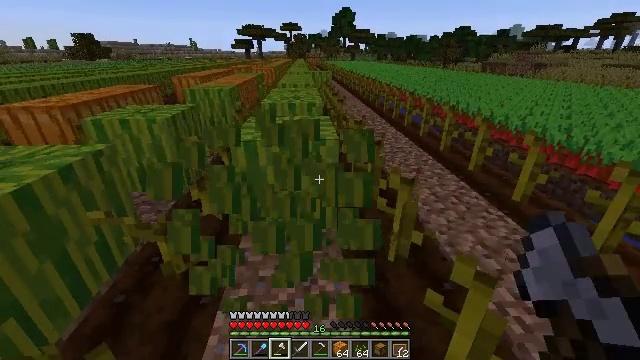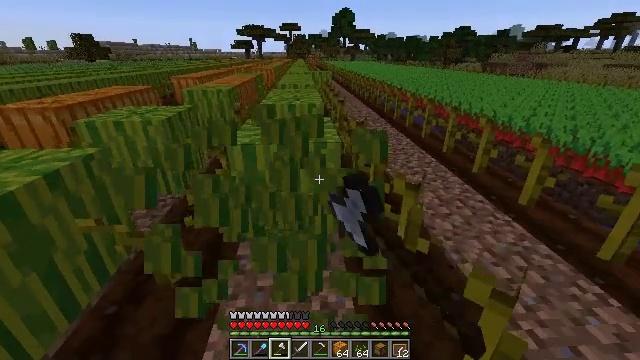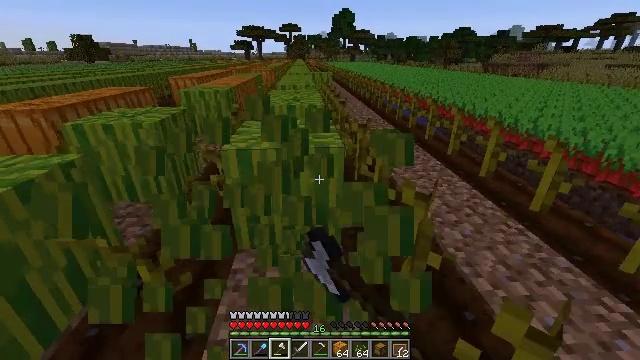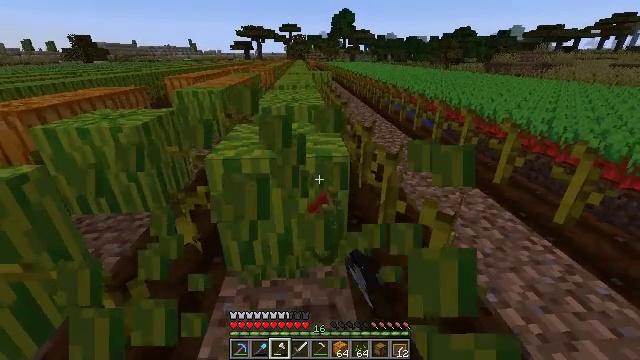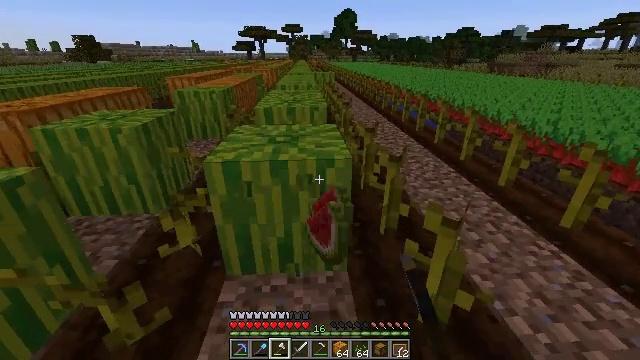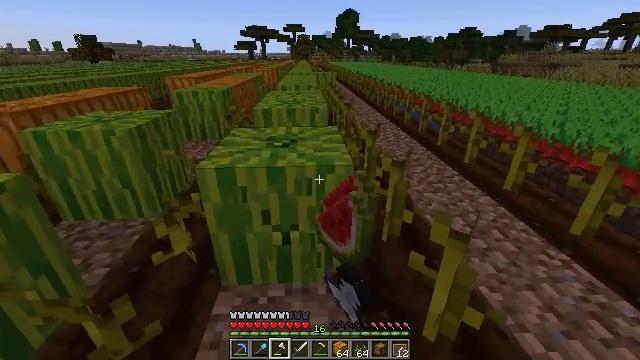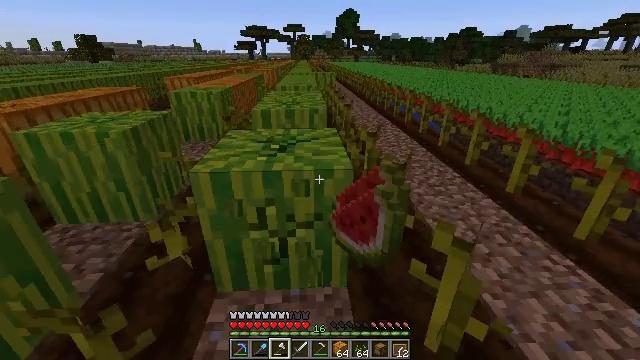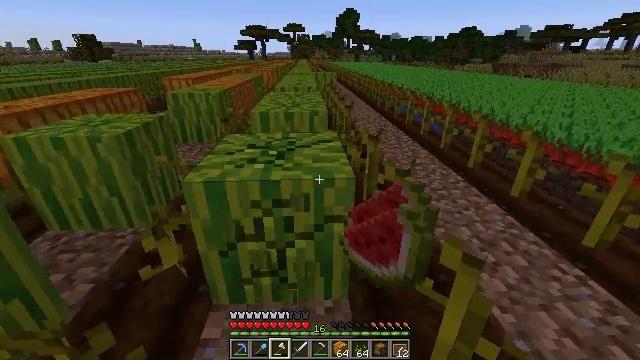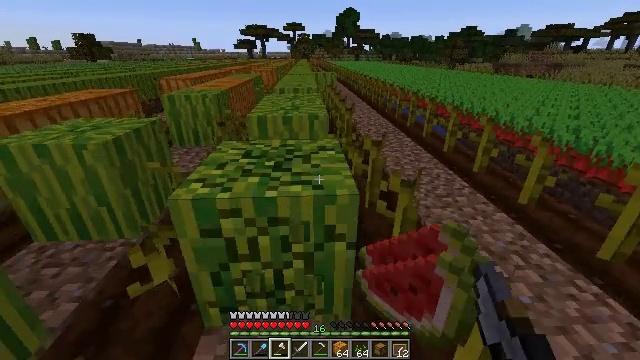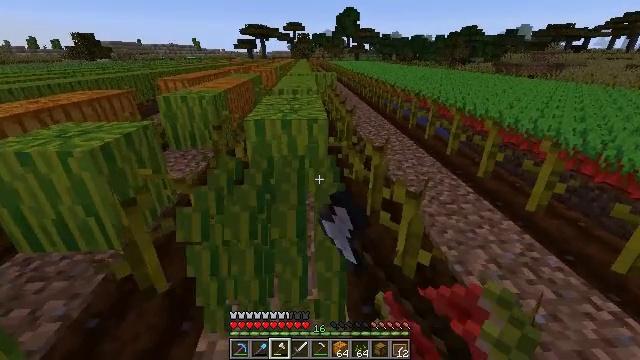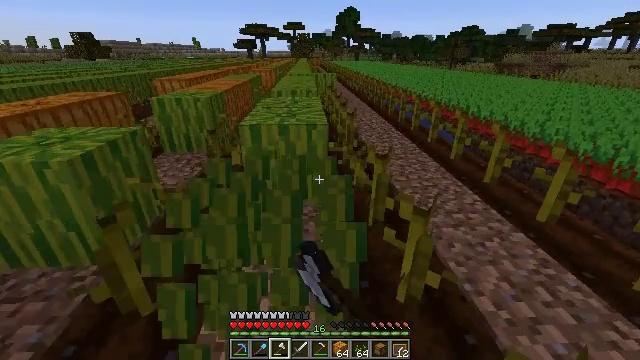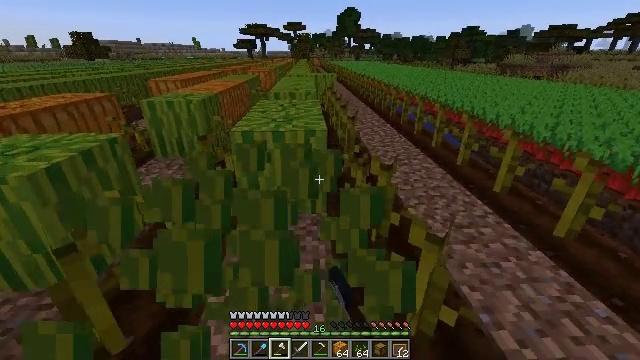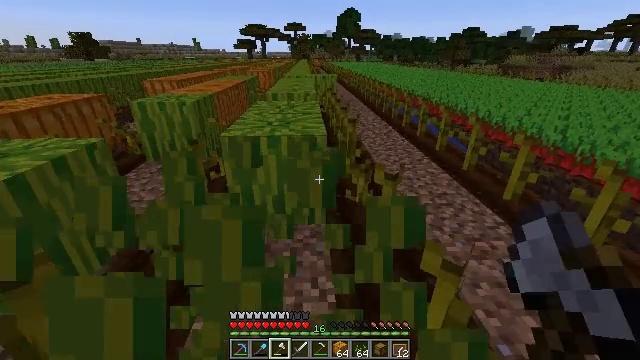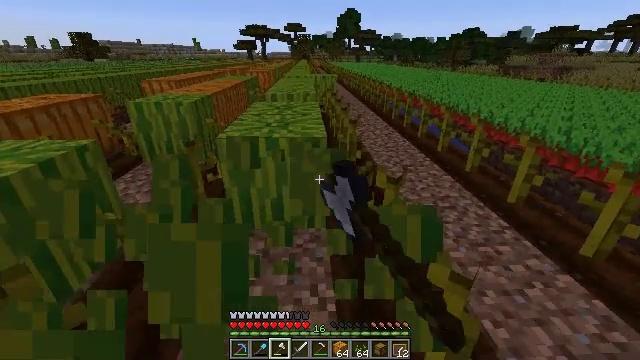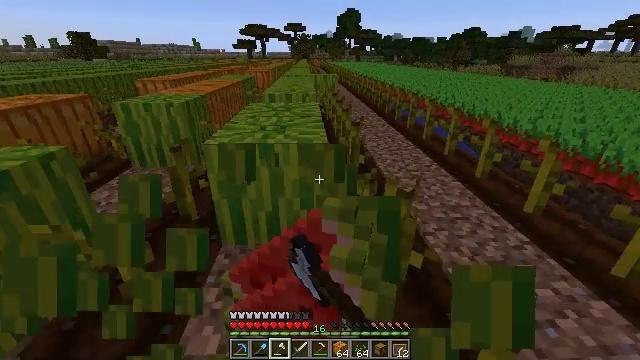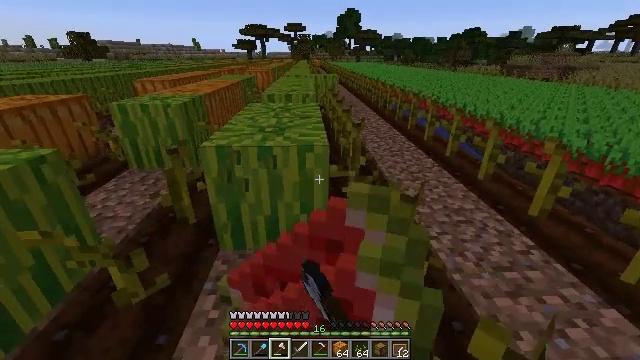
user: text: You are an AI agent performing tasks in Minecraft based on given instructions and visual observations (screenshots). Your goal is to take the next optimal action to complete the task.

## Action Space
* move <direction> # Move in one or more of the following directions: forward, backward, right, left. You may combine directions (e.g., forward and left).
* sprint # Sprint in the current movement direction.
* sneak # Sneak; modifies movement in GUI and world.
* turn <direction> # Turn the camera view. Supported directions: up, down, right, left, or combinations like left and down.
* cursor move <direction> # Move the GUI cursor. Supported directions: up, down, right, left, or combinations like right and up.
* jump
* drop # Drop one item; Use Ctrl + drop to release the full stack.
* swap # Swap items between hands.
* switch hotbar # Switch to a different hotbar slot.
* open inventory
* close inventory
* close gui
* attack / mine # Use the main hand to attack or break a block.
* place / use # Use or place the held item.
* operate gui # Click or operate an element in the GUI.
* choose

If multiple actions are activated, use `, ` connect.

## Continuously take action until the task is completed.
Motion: motion action
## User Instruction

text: Attack the melon to collect it.
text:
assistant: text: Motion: move forward, attack / mine
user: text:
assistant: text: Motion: move forward, attack / mine
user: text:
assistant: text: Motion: move forward, attack / mine
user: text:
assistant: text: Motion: attack / mine
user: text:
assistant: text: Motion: attack / mine
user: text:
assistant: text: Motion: attack / mine
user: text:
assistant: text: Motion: move forward, attack / mine
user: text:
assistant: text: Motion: move forward, attack / mine
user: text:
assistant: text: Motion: move forward, attack / mine
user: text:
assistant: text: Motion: move forward, attack / mine
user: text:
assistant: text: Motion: move forward, attack / mine
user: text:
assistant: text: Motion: move forward, attack / mine
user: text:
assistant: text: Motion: move forward, attack / mine
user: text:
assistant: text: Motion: move forward, attack / mine
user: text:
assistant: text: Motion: attack / mine
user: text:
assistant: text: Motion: attack / mine
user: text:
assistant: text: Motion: attack / mine
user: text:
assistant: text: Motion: attack / mine
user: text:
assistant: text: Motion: attack / mine
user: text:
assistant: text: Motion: move forward, attack / mine
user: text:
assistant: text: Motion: move forward, attack / mine
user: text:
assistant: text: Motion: move forward, attack / mine
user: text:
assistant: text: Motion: move forward, attack / mine
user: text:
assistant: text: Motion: move forward, attack / mine
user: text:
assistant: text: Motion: move forward, attack / mine
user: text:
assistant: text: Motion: move forward, attack / mine
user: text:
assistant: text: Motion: attack / mine
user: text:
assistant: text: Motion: attack / mine
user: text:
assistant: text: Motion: attack / mine
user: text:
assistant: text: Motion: move forward, attack / mine